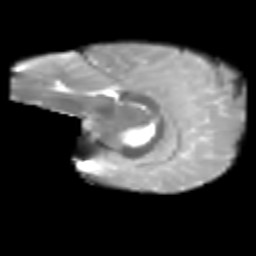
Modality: T2w
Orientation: sagittal
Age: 8
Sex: female
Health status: healthy